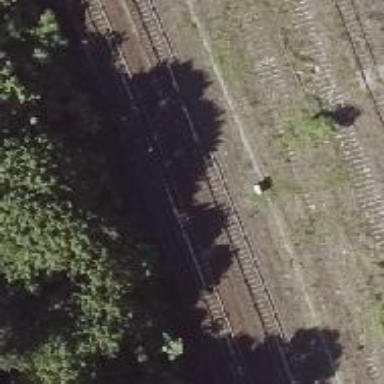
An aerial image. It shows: Railway milestone.